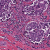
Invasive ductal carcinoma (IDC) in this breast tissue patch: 1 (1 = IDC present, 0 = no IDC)